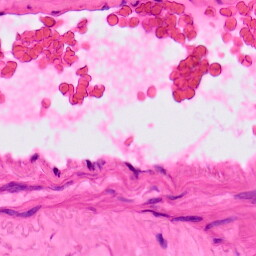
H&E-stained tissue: Lung